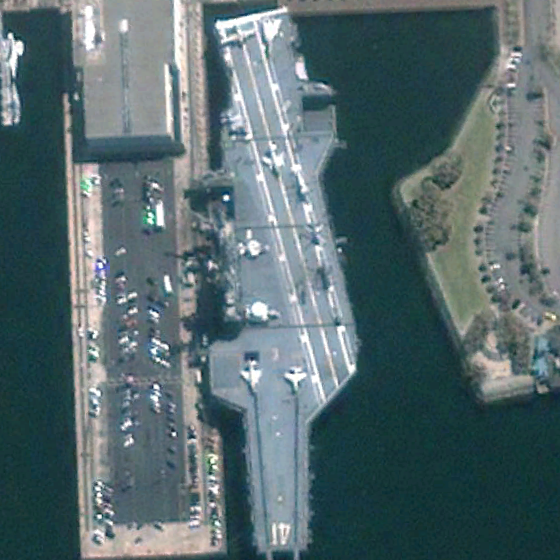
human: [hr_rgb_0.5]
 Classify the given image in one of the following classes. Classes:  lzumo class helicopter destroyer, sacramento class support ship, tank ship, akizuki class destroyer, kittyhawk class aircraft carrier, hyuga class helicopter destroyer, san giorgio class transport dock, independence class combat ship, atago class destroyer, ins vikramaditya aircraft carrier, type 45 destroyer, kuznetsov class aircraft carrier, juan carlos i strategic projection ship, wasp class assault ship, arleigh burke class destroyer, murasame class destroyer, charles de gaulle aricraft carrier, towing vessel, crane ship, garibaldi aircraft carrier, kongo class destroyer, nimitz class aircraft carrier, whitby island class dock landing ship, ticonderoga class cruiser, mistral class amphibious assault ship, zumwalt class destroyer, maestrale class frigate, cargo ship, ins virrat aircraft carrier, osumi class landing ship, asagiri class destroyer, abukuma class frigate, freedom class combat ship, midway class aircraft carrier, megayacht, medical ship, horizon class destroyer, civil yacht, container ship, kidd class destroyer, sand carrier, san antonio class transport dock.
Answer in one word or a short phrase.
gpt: Midway class aircraft carrier